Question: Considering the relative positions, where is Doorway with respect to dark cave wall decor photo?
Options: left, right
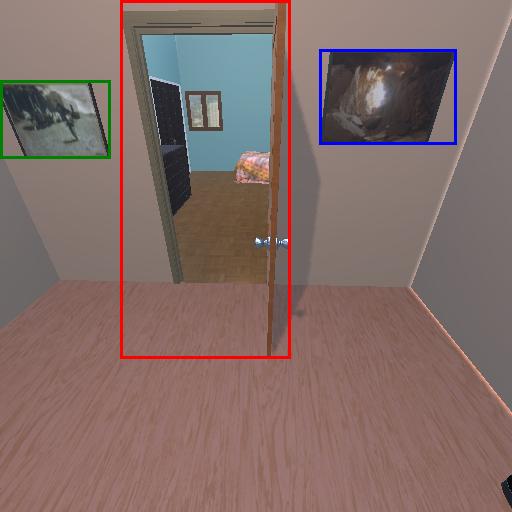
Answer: left